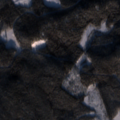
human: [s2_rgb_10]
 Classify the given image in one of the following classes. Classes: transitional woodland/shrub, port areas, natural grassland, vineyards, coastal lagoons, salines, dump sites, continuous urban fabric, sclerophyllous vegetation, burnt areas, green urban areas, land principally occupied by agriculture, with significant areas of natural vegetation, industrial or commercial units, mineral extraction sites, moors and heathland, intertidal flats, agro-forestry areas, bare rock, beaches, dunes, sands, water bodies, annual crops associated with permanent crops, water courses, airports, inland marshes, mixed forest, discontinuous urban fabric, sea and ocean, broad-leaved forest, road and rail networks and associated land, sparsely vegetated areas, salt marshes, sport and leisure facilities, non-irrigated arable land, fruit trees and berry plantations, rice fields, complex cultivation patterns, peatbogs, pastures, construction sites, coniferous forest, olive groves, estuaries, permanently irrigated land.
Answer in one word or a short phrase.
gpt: coniferous forest